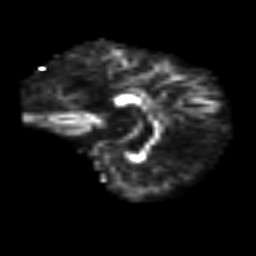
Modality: FA
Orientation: sagittal
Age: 54
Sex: male
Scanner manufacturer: siemens
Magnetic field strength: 3 T
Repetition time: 3.2 s
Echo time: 0.081 s